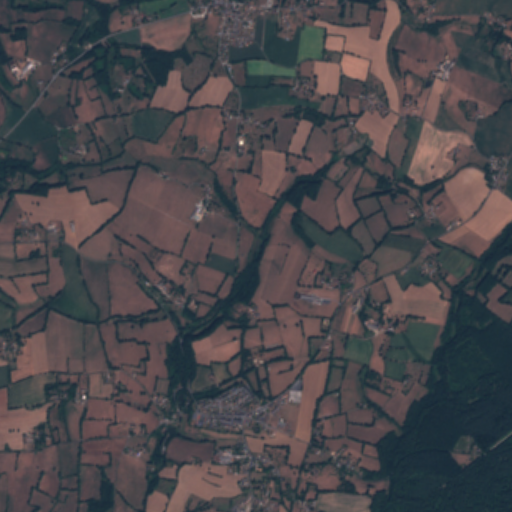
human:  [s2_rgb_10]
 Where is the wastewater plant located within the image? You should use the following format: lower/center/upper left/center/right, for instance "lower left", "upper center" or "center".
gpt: The wastewater plant is located in the lower left of the image.
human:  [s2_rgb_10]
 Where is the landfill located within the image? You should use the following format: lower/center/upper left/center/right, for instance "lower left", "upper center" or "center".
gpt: There is no landfill in the image.